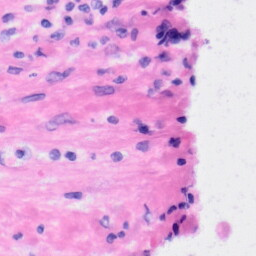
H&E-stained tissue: Liver